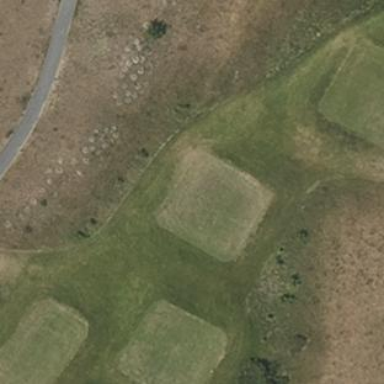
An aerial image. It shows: Golf tee.